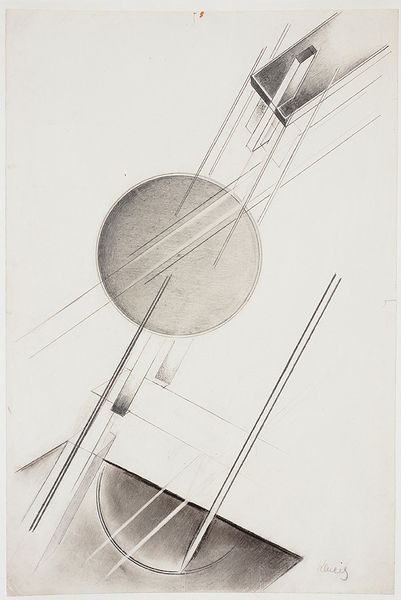
Titel: Composition, Composition
Künstler: Gustav Klutsis
Standort: Amherst (Massachusetts, USA)
Institution: Mead Art Museum, Amherst College
Schlagwörter: red, white, black, dark, grey, modern, print, paris, light, drawing, paper, black and white, cubist, shadow, line, monochrome, sketch, pen, abstract, kandinsky, design, rectangle, art, board, geometric, pencil, abstraction, circle, circles, forms, futurism, lines, shapes, shading, greyscale, abstrakt, modernist, conceptual, round, modern art, geometry, ball, modernism, plank, shape, rectangular, depth, futurist, block, negative space, rund, half circle, objects, semicircle, minimalist, suprematism, monotone, futurism maybe, value, clean, parallel, 3d, precise, wassily, parallell, penetrate, gemoetric, moden